Question: I would like to divide the content rendered in the default MVC3 layout like this
'''
<div id="main">
<div id="left">
@RenderBody()
</div>
<div id="right">
Feeds here!
</div>
</div>
'''
but it becomes like this

Here are parts in the CSS I fixed
'''
#main #left
{
float:left;
}
#main #right
{
position:fixed;
padding-right:50px;
right:10px;
text-align:left;
}
#main {
padding: 30px 30px 15px 30px;
background-color:Black;
border-radius: 4px 0 0 0;
-webkit-border-radius: 4px 0 0 0;
-moz-border-radius: 4px 0 0 0;
clear:both;
color:White;
}
'''
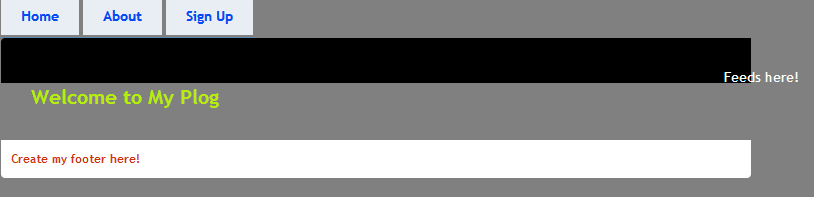
Answer: How about swapping the right div above the left in the HTML:
'''
<div id="main">
<div id="right">
Feeds here!
</div>
<div id="left">
@RenderBody()
</div>
</div>
'''
Then for the css:
'''
#main #left
{
}
#main #right
{
float:right;
padding-right:50px;
right:10px;
text-align:left;
}
'''